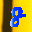
Label: 8